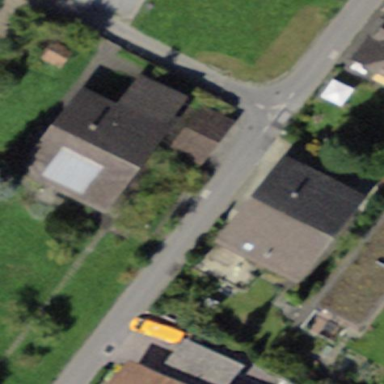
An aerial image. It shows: Residential building.